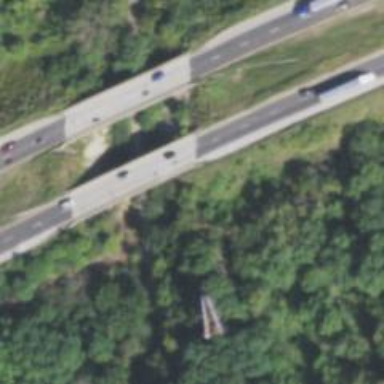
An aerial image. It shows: Motorway bridge.